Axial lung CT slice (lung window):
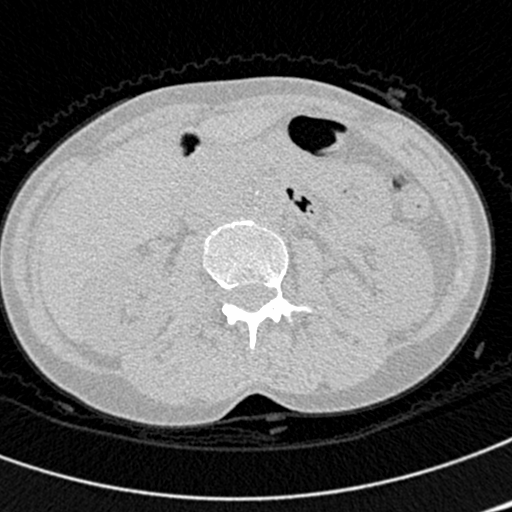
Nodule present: no